Question: While trying to setup Debug Configuration to debug my php project on Eclipse Java IDE for Web Developers, Eclipse Juno. There is no option to select the index.php. This is confusing because it is not even showing any files from the current workspace. Attached snapshot will explain further.

This is not letting me run the debugger, any clues here would be helpful.
Thanks.
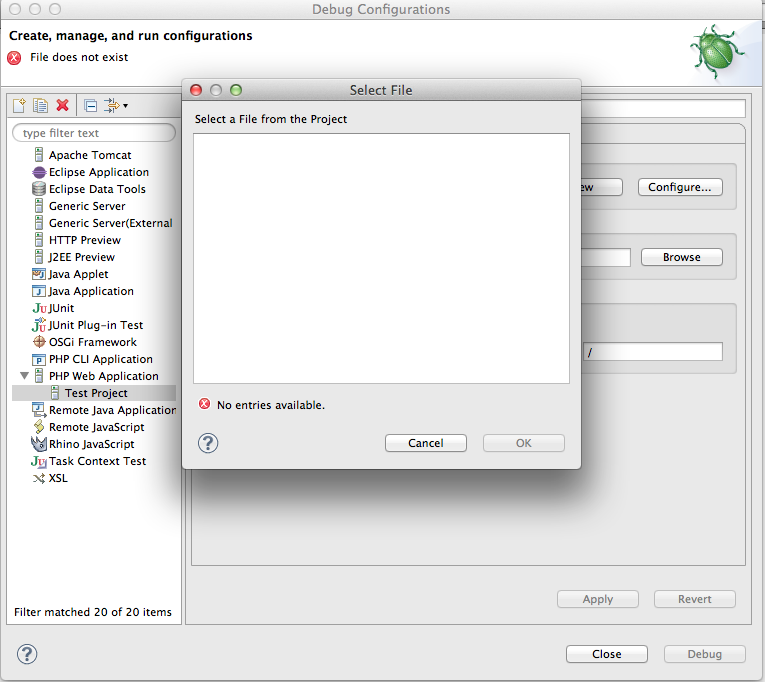
Answer: As Atlanto suggested
"It looks like you don't have any 'PHP Project' since this dialog will show php projects only."
Thats the correct answer, Eclipse checks out projects directly and it may not check them out as Php projects. Hence make sure when checking out projects from Subversive to chose the 2nd option as and then checkout them as a using the wizard so they are checked out under the Php perspective and then can show under debug configuration.